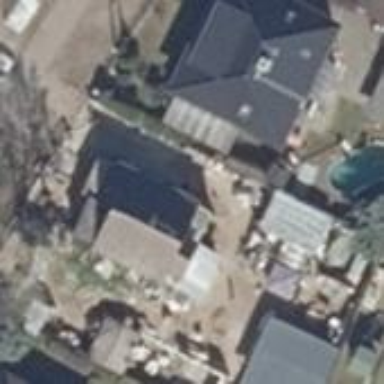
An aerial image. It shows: Hipped roof house.